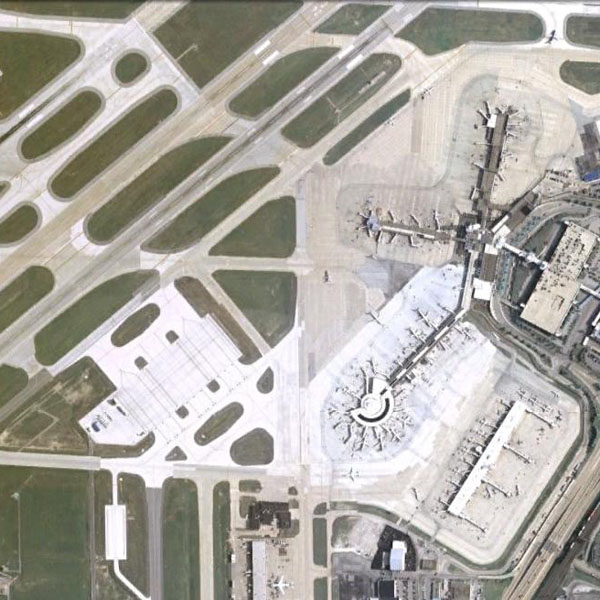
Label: Airport